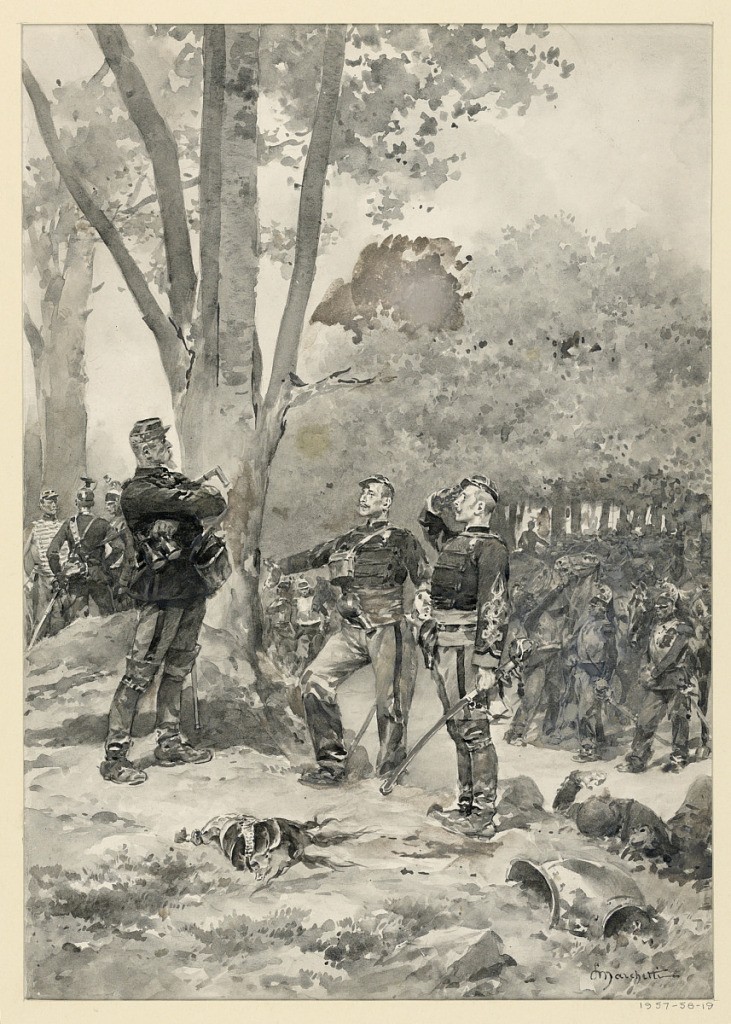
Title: Who the Devil Told You We Were Going to Charge?
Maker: Ludovico Marchetti, Italian, 1853 - 1909
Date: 1891
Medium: Graphite with grey and black washes and white heightening on white watercolor paper
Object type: Drawing
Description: Two soldiers reporting to an officer after a battle. Other soldiers grouped in the background.